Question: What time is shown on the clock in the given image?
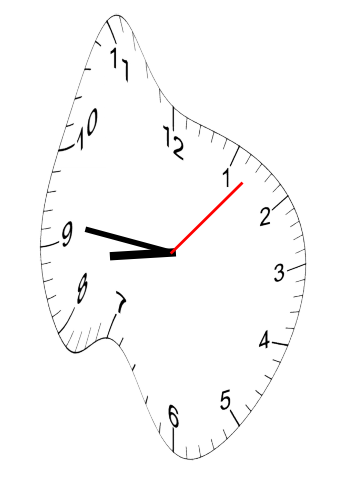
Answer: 08:46:07